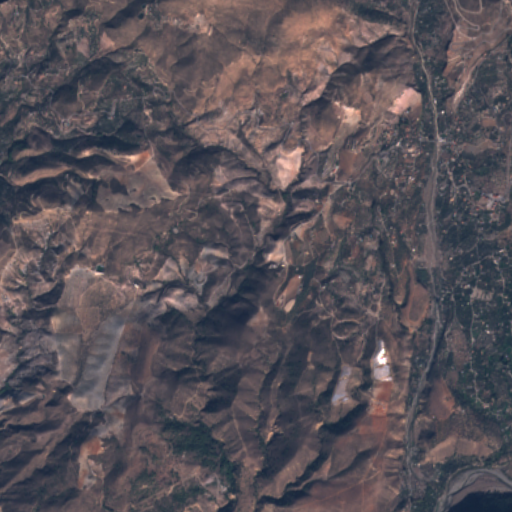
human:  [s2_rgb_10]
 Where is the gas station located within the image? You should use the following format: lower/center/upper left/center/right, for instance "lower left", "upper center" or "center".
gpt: The gas station is located in the center right of the image.
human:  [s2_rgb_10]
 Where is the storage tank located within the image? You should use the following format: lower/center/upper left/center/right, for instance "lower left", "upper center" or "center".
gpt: The storage tank is located in the lower right of the image.
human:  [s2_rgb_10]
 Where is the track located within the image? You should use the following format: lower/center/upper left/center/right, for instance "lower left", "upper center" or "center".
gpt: There is no track in the image.